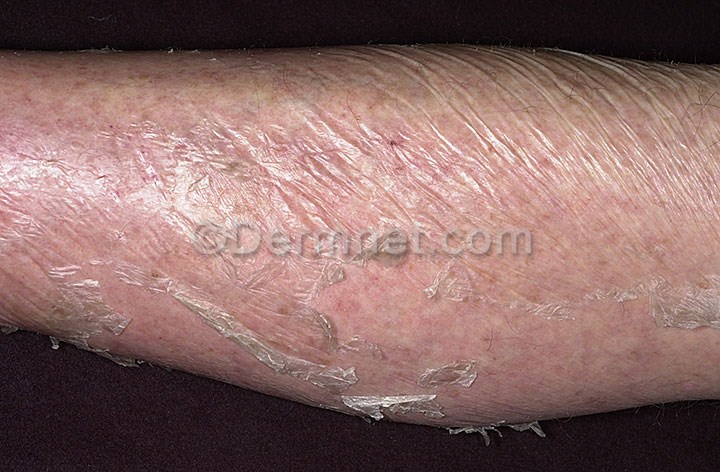
Disease: Eczema Photos